Question: I use TinyMCE in my application. Is there any possibility to remove fields from popup, which is shown after button "Insert Table" is clicked? I would like to have only "columns" and "rows" fields.

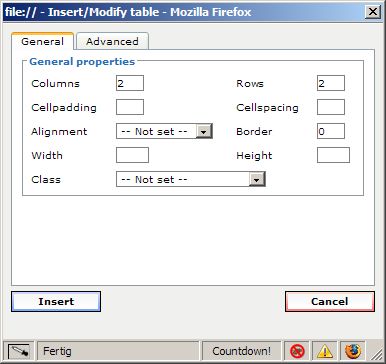
Answer: This is not possible out of the box, but you could "customize" the template for this popup.
You can find it in '/tiny_mce/plugins/table/table.htm'